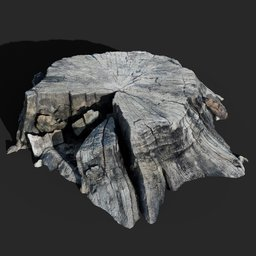
Label: nature